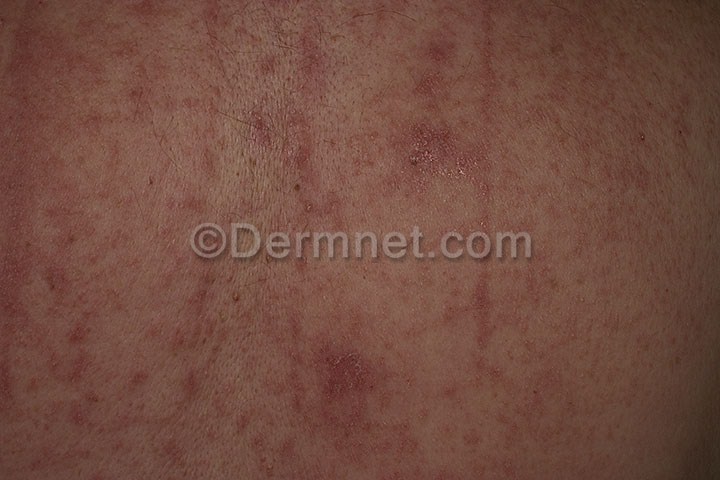
Disease: Poison Ivy Photos and other Contact Dermatitis